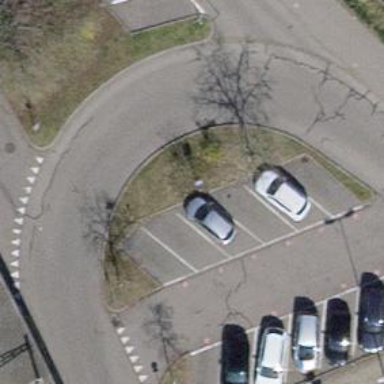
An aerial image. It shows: Parking area with surface.